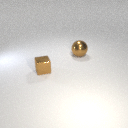
small brown metal cube in front of large brown metal sphere